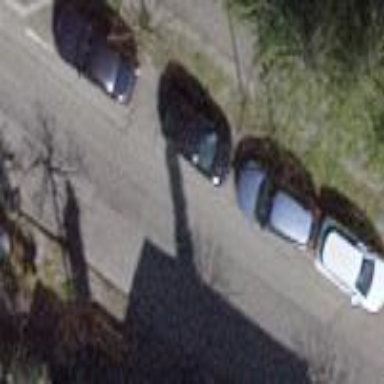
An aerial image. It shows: Parking area with surface.